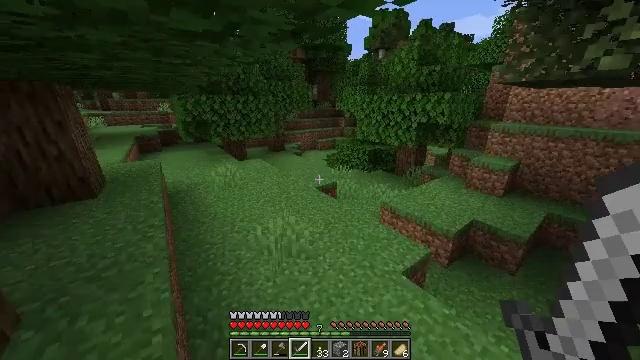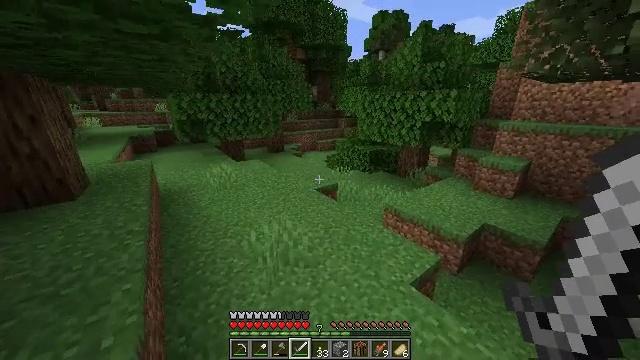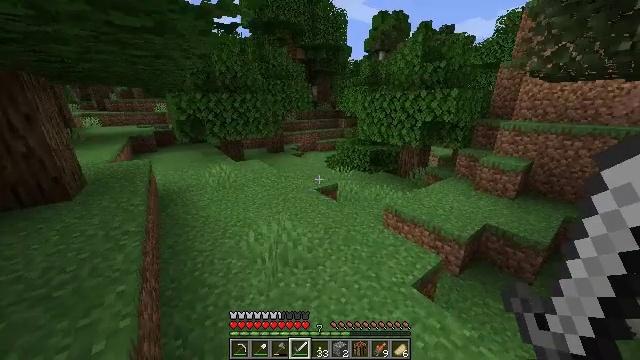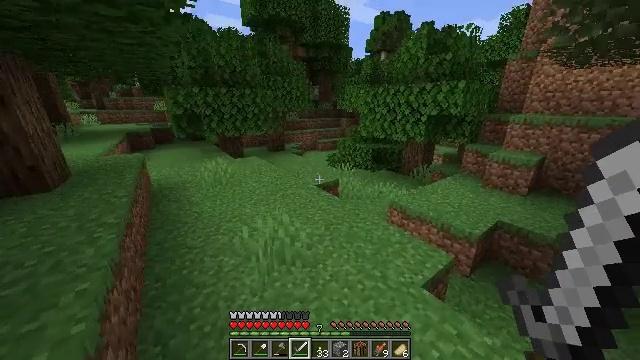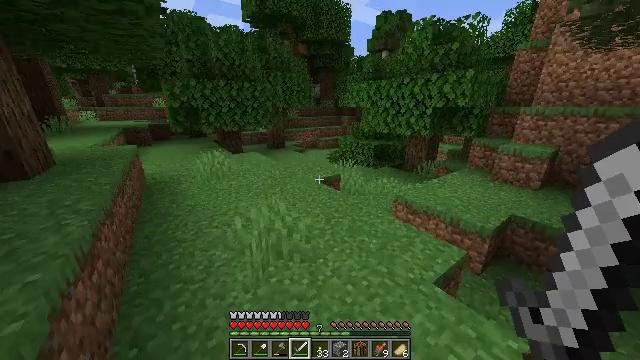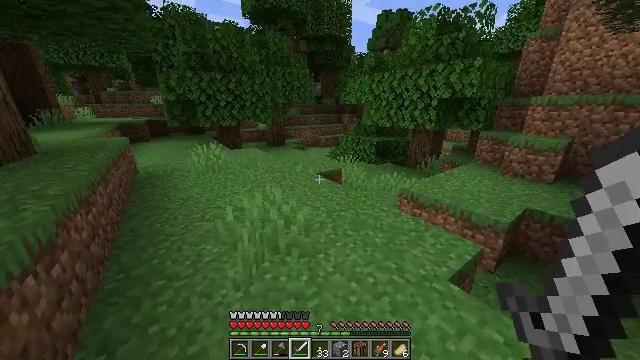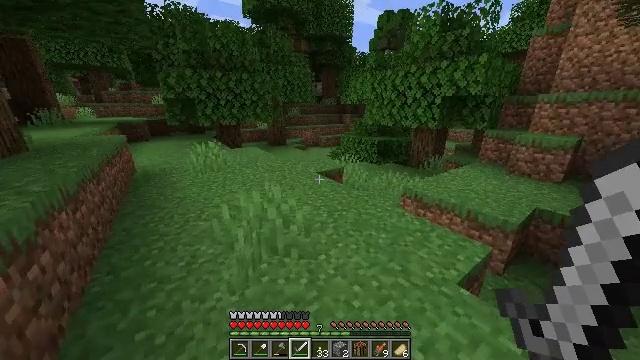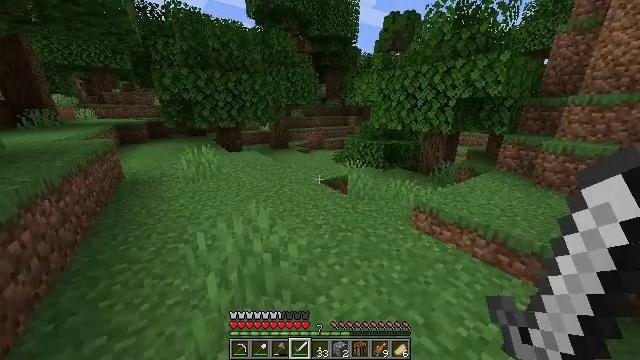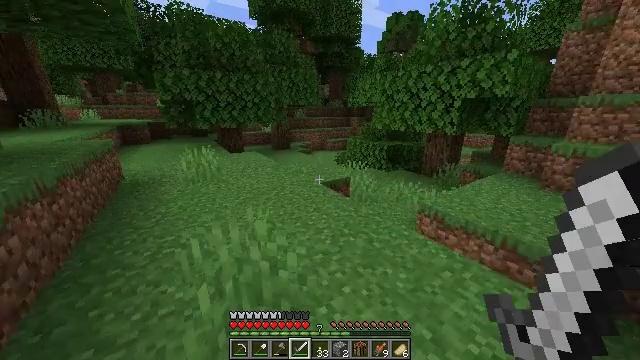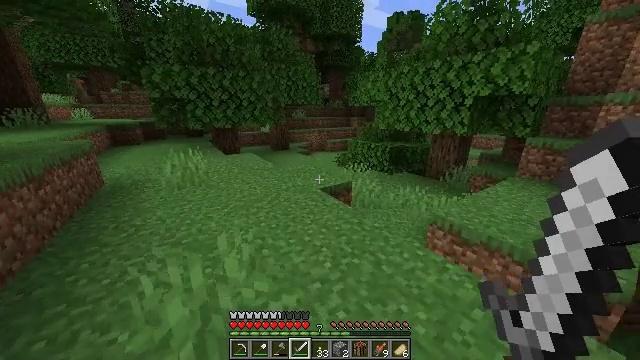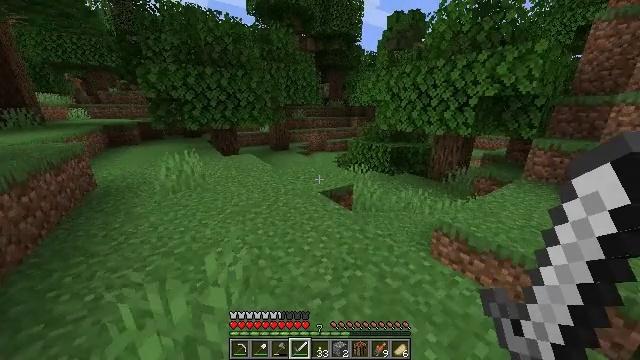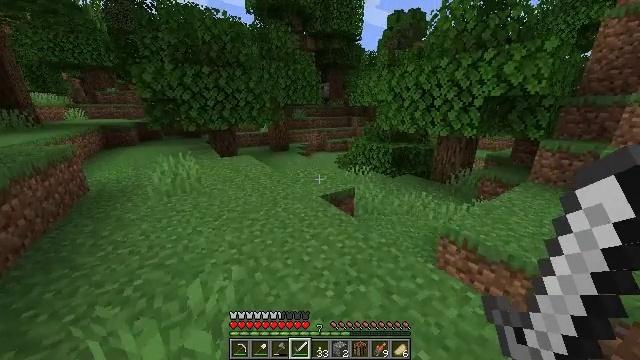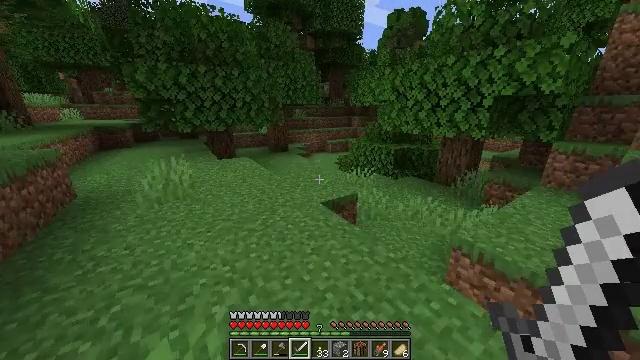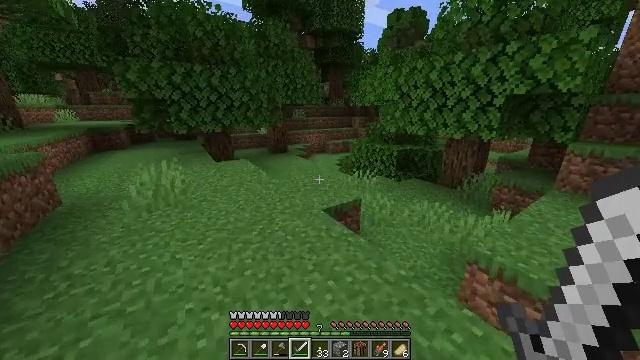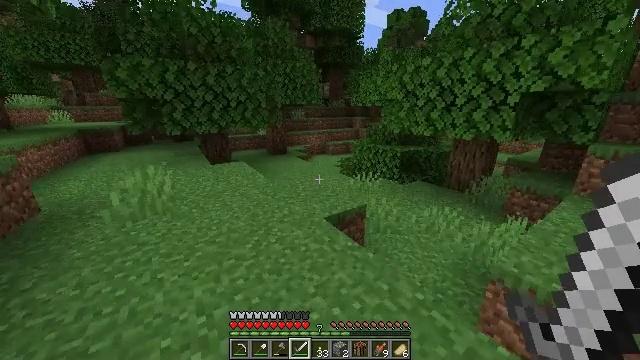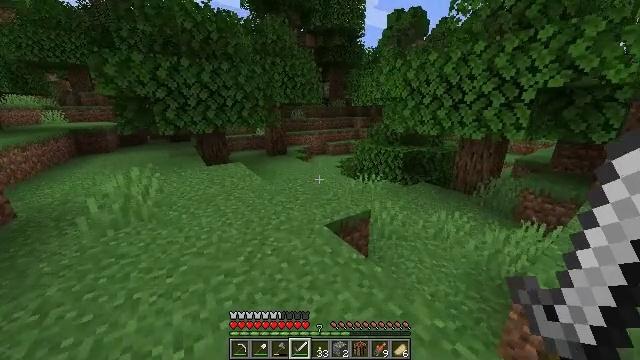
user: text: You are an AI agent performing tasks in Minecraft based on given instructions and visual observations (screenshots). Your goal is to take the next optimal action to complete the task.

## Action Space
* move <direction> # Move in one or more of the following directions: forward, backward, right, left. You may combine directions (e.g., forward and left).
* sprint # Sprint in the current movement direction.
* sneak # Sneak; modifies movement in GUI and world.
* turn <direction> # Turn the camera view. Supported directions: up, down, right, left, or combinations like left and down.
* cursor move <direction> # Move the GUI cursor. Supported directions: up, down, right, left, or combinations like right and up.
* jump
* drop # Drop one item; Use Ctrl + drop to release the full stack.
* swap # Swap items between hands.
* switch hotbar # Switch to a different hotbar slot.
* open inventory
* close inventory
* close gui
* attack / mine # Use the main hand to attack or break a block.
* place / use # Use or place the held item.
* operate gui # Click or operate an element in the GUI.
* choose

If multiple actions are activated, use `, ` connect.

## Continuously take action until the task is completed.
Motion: motion action
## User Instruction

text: Fish and kill the salmon.
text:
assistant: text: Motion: move forward, sprint
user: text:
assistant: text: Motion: move forward, sprint
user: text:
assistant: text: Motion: move forward, sprint
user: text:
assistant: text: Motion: move forward, sprint
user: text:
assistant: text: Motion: move forward, sprint
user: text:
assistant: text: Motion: move forward, sprint
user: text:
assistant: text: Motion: move forward, sprint, turn left
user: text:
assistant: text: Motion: move forward, sprint
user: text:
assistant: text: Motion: move forward, sprint
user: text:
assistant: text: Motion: move forward, sprint
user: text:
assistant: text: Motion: move forward, sprint
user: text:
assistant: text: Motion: move forward, sprint
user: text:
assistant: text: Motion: move forward, sprint
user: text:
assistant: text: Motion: move forward, sprint
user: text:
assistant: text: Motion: move forward, sprint
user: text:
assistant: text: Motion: move forward, sprint
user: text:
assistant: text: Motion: move forward, sprint
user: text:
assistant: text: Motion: move forward, sprint
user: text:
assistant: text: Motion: move forward, sprint
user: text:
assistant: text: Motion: move forward, sprint
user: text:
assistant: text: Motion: move forward, sprint
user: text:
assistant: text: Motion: move forward, sprint
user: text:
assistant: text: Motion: move forward, sprint
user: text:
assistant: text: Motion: move forward, sprint
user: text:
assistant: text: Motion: move forward, sprint
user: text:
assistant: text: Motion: move forward, sprint
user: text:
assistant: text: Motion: move forward, sprint
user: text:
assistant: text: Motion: move forward, sprint
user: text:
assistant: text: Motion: move forward, sprint
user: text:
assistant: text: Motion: move forward, sprint